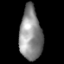
Tissue: lung
Cell type: Myeloid cells
Senescence score: 0.232
Nuclear area (px): 1154
Mean DAPI intensity: 140.017